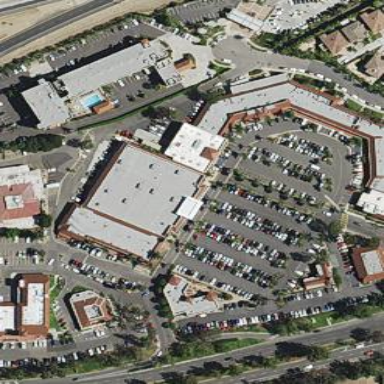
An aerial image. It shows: Building used as fitness center.